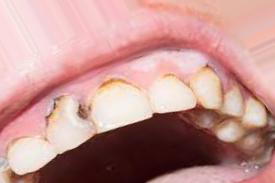
Condition: Caries